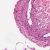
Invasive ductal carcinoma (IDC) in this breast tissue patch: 0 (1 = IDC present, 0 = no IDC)